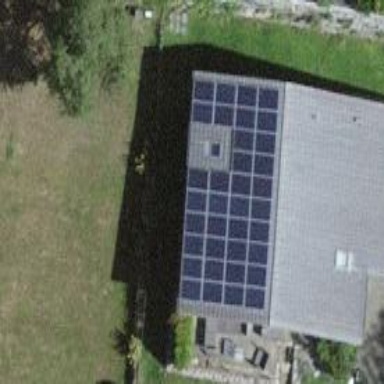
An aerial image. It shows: Solar power generator using photovoltaic panels.